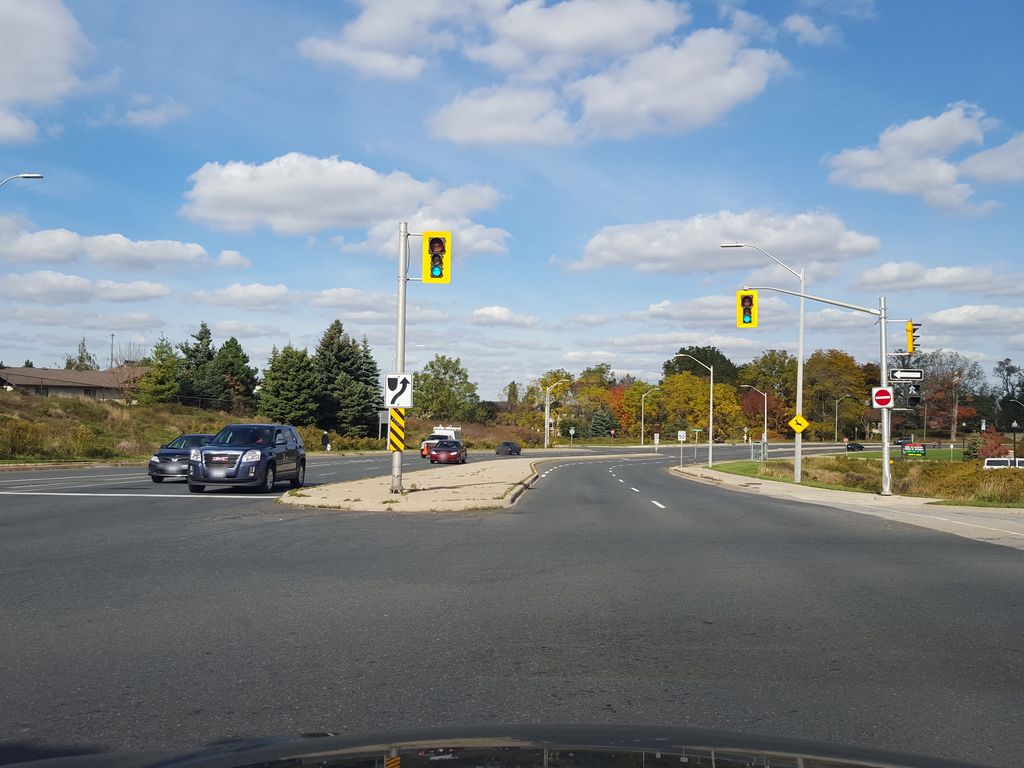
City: hamilton